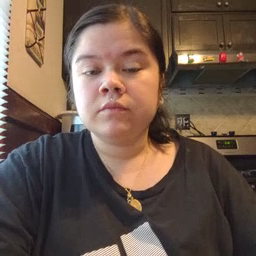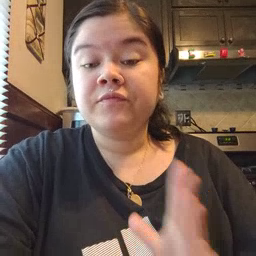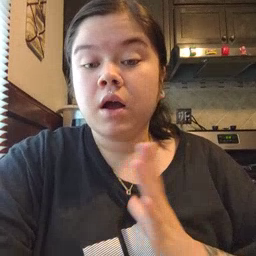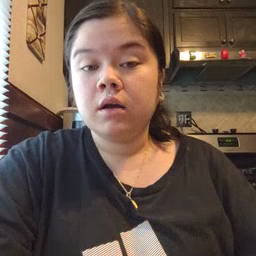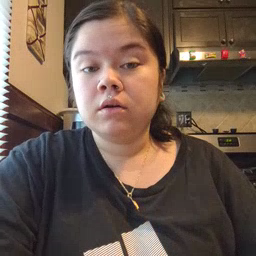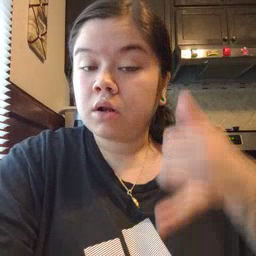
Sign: fine